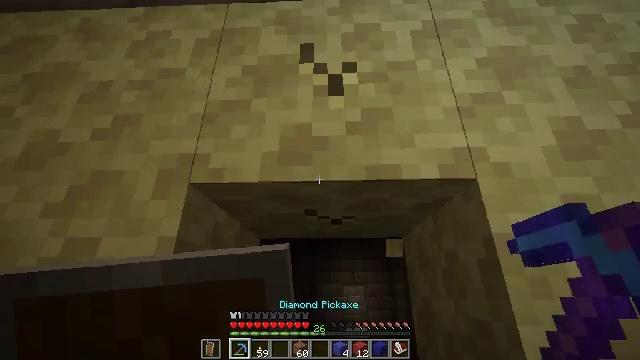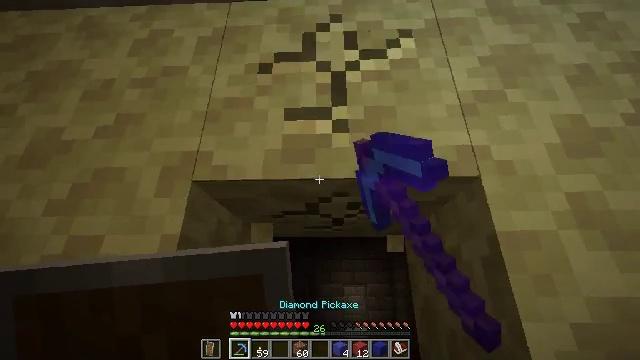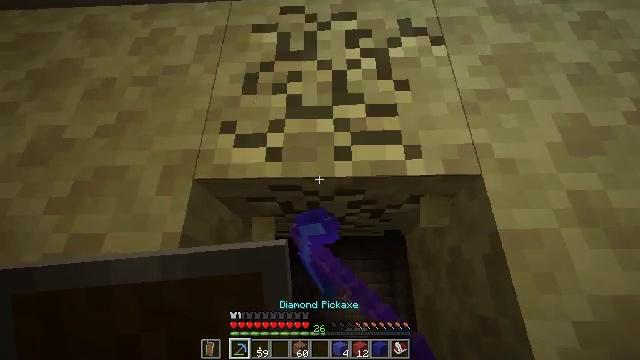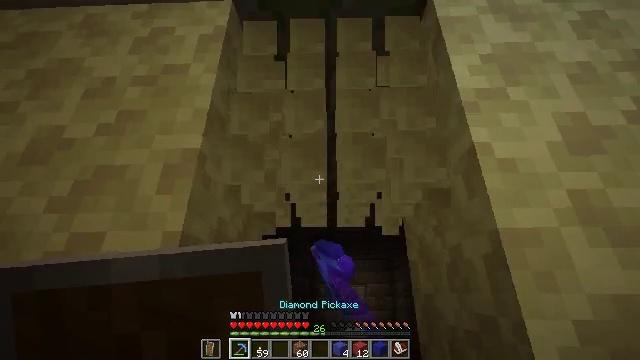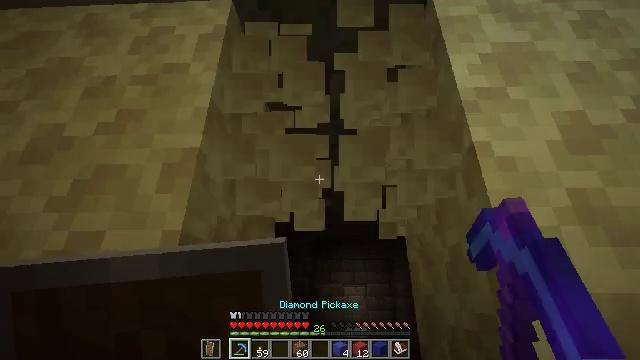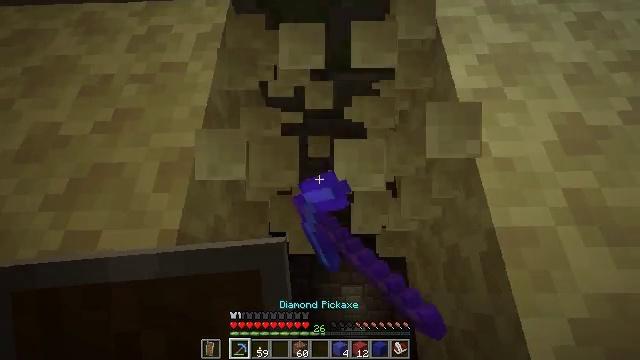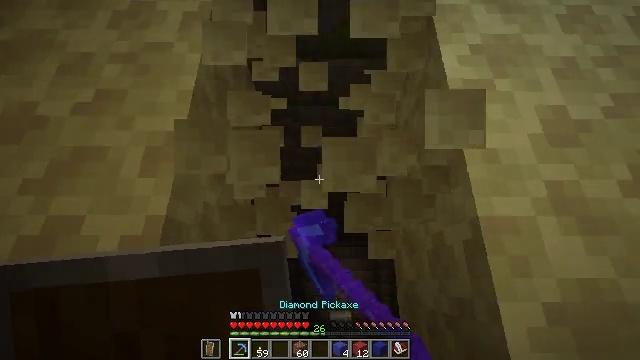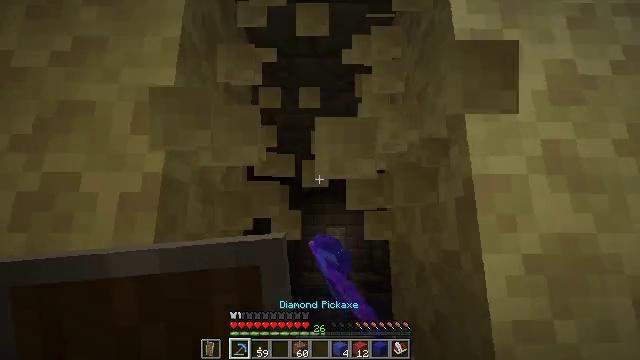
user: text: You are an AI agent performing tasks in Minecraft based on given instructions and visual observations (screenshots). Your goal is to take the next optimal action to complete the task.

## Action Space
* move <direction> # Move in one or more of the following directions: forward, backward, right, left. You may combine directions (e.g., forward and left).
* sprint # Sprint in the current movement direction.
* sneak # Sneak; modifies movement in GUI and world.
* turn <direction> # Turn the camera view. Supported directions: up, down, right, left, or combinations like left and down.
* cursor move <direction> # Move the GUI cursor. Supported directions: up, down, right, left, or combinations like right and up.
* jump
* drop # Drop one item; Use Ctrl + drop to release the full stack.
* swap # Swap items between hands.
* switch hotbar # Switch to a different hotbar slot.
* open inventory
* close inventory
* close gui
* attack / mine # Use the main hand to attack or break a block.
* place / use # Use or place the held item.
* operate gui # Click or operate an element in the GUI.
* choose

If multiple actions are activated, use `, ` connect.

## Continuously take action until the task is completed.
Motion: motion action
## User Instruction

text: Gather end stone from the End.
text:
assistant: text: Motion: attack / mine
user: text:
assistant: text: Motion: attack / mine
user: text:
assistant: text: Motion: attack / mine
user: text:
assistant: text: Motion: attack / mine
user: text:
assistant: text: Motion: no_op
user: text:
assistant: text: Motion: turn right and down
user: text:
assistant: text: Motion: turn down
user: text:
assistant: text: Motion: no_op